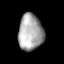
Tissue: lung
Cell type: Epithelial cells
Senescence score: 0.2276
Nuclear area (px): 880
Mean DAPI intensity: 166.197